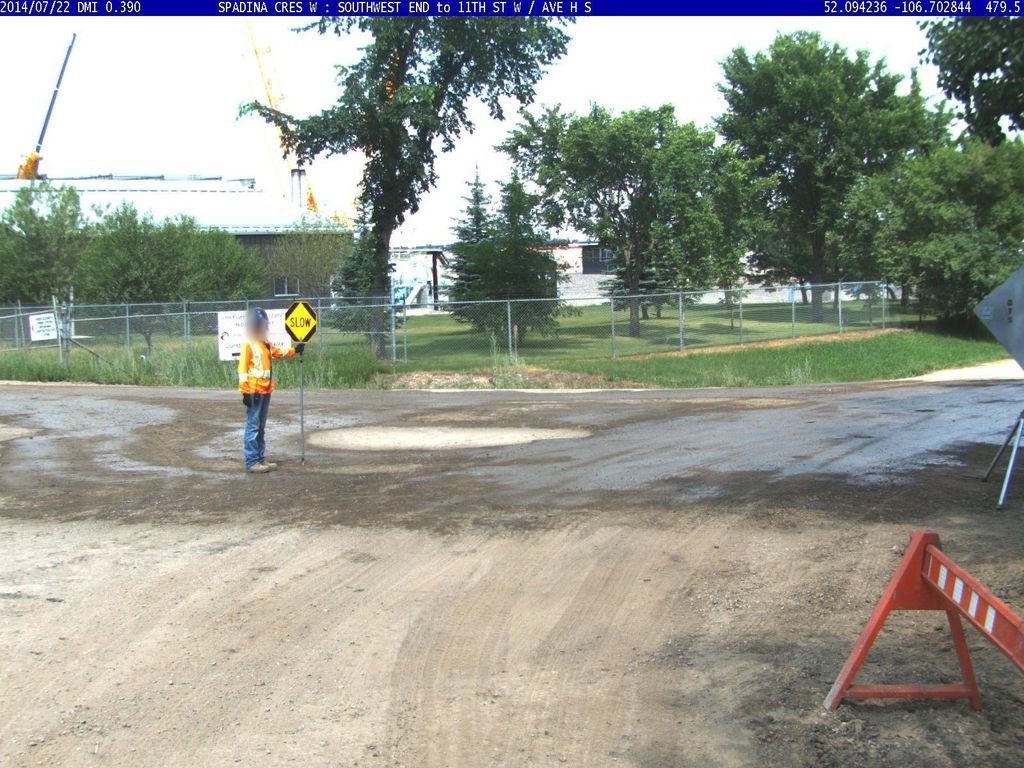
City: saskatoon